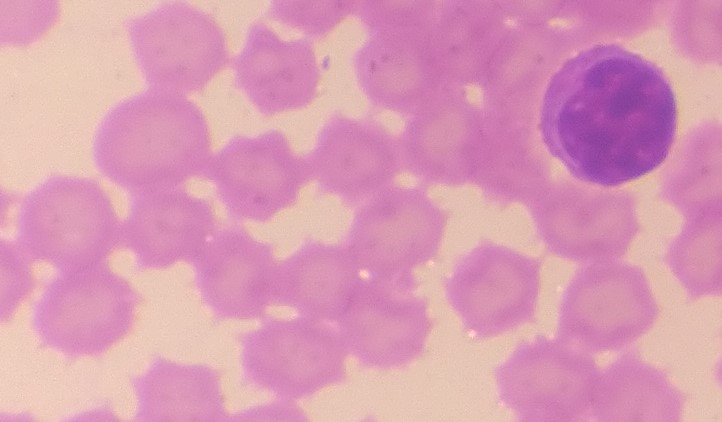
White blood cell type: Lymphocyte